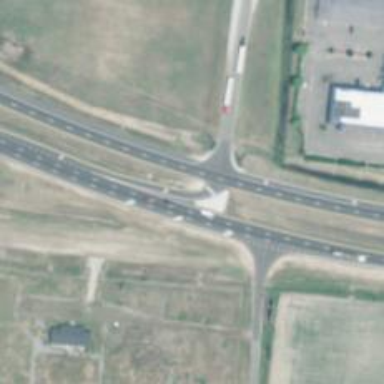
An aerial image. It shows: Trunk link highway.